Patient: sex F, age 57
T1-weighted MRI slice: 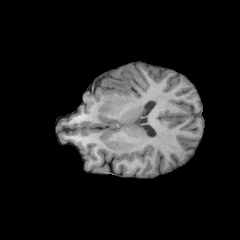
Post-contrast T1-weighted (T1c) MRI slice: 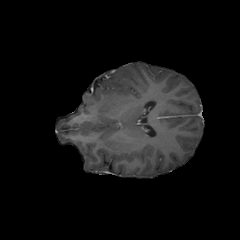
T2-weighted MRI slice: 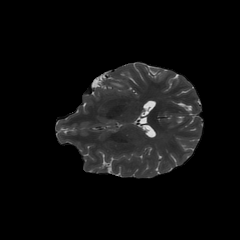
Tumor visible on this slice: yes
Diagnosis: Glioblastoma, IDH-wildtype
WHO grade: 4